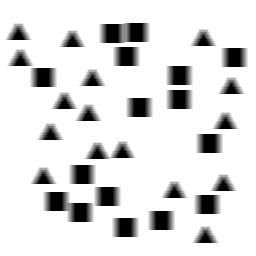
Squares: 16
Triangles: 16
Stars: 0
Total shapes: 32